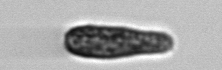
Label: Pseudochattonella_farcimen